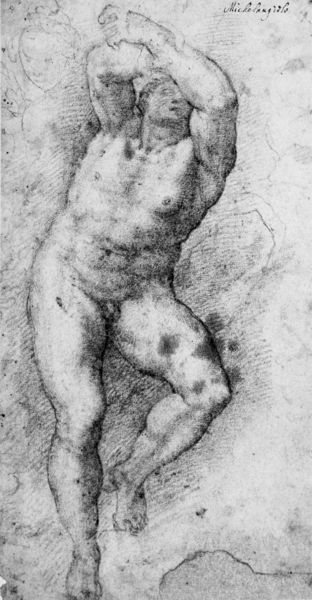
Titel: Aktdarstellung
Künstler: Taddeo Zuccari
Standort: London
Institution: British Museum
Schlagwörter: akt, hand, körper, mann, nackt, brust, frau, mund, nase, skizze, zeichnung, arme, gesicht, signatur, beine, bewegt, bein, füße, papier, liegen, schlafen, man, muskeln, bauch, ellenbogen, geschlecht, knie, penis, radierung, bleistift, entwurf, flecken, erhoben, michelangelo, hoden, bruste, geschlechtsorgan